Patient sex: F
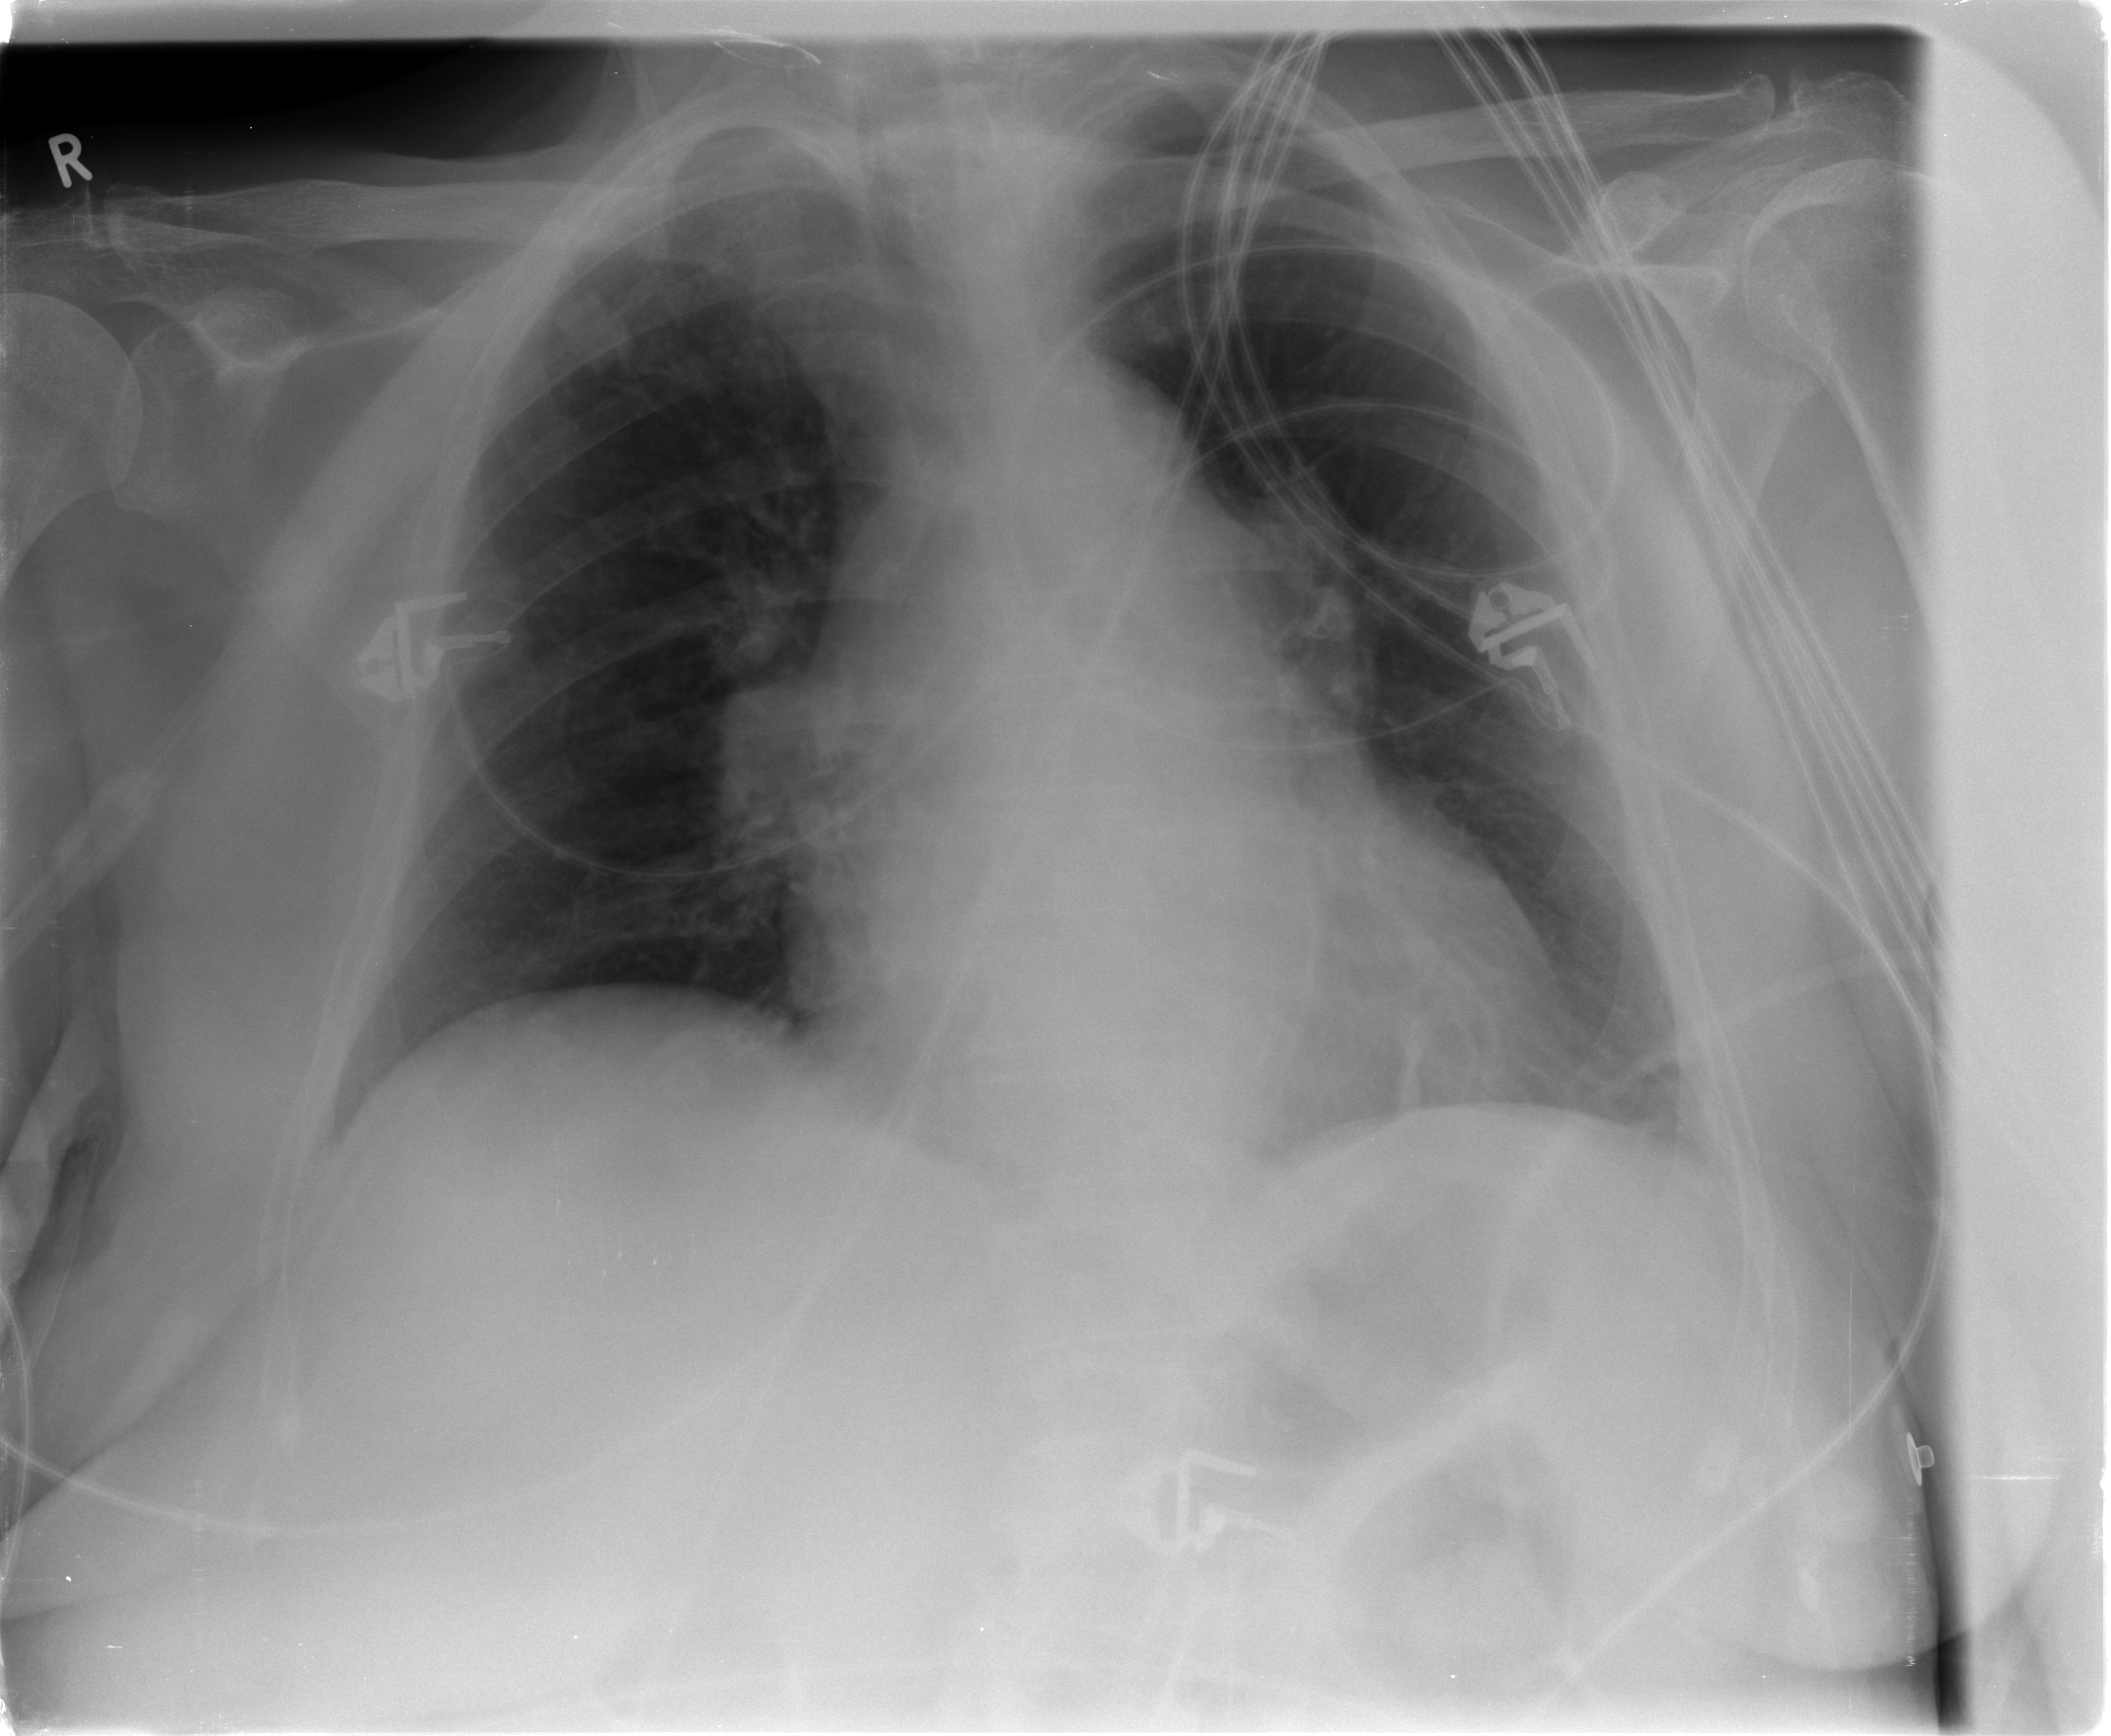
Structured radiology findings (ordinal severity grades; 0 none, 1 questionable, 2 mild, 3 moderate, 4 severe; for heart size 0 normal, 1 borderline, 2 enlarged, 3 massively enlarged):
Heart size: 1
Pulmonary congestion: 0
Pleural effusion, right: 0
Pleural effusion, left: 1
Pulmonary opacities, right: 0
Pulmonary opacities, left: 0
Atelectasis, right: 2
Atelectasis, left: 2